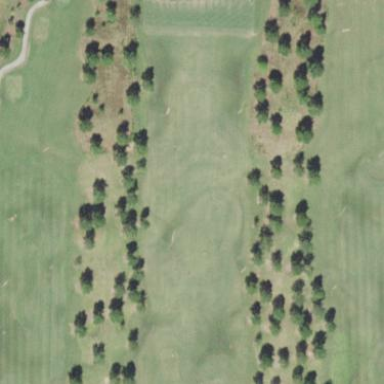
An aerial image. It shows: Grassy area designated as driving range for golf.